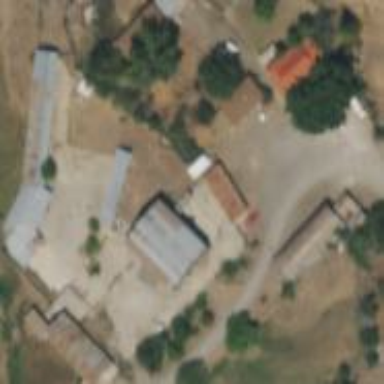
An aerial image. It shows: Farmyard area.